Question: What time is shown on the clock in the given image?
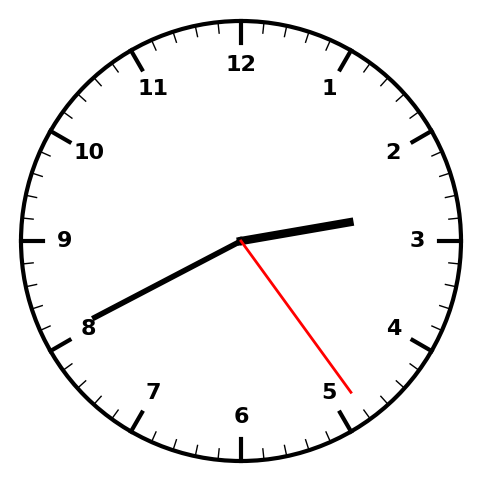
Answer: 02:40:24